Interaction volume radius: 5 \u00c5
Interaction volume height: 25 \u00c5
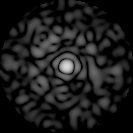
Disorder parameter: 0.8044